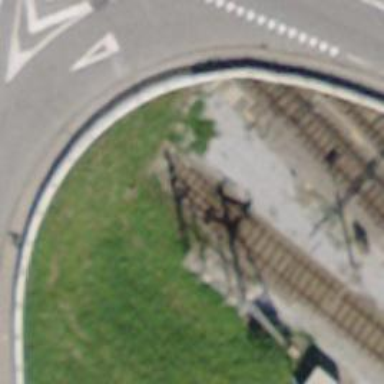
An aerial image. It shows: Railway buffer stop.